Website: slack
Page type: stored-credit-cards
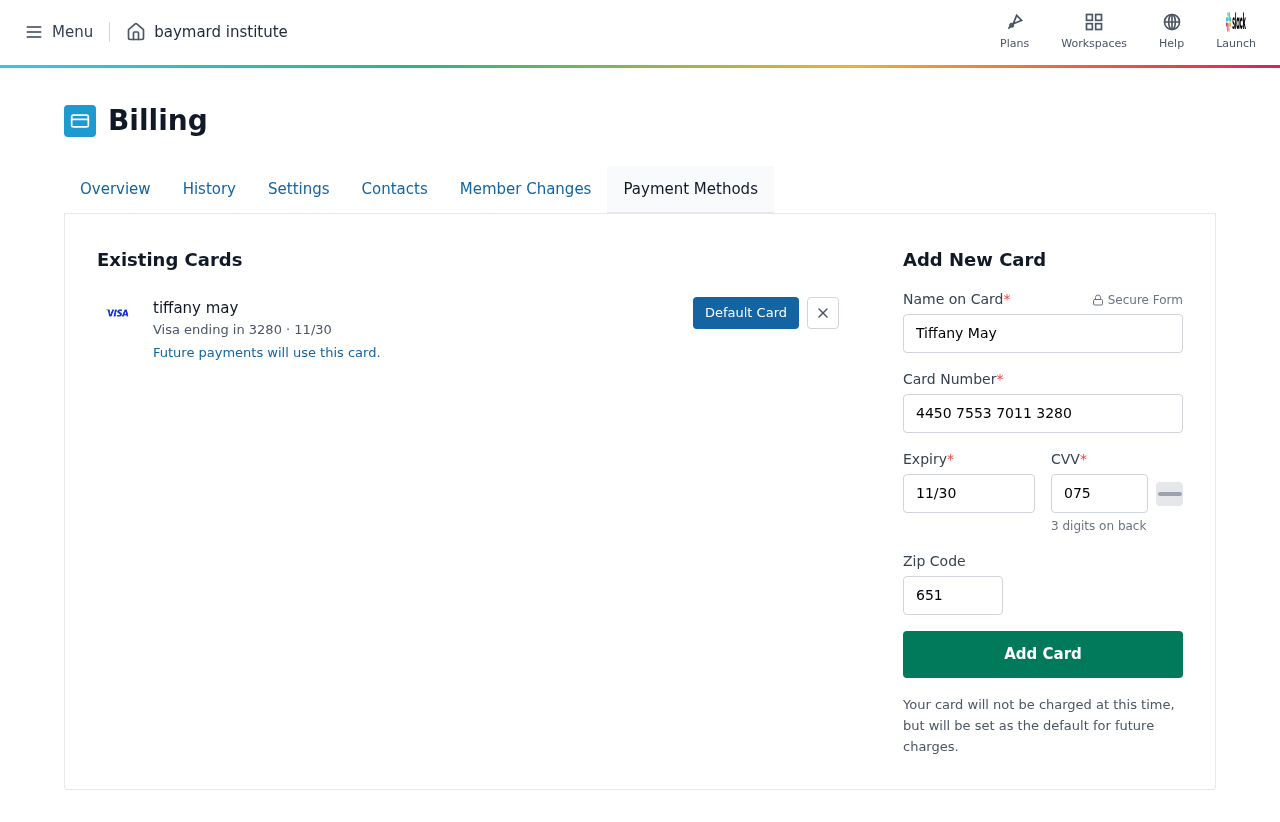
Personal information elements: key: PII_CARD_CVV
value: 075
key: PII_CARD_EXPIRY
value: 11/30
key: PII_CARD_EXPIRY_MONTH
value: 11
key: PII_CARD_EXPIRY_YEAR
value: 30
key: PII_CARD_LAST4
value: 3280
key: PII_CARD_NUMBER
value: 4450 7553 7011 3280
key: PII_CARD_TYPE
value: Visa
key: PII_FULLNAME
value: tiffany may
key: PII_FULLNAME
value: Tiffany May
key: PII_POSTCODE
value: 65155